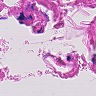
Metastatic tissue present: no